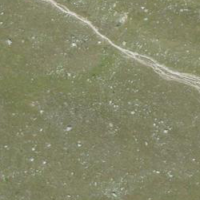
EUNIS habitat code: 26
Species observed at this site:
Erebia epiphron